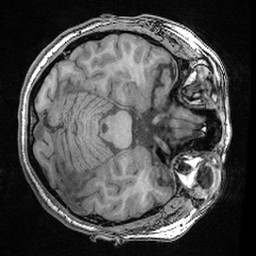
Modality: T1w
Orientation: axial
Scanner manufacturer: ge
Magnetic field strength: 3 T
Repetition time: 0.008572 s
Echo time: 0.003384 s